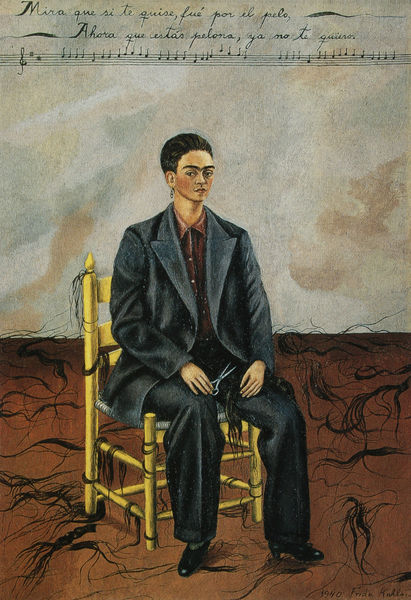
Titel: Selbstbildnis mit abgeschnittenen Haaren
Künstler: Frida Kahlo
Standort: New York
Institution: The Museum of Modern Art
Schlagwörter: blau, mann, gelb, sitzen, braun, frau, frisur, haar, holz, schwarz, stuhl, anzug, hemd, wand, hände, erde, boden, haare, musik, schrift, sitz, noten, risse, linien, aufrecht, selbstporträt, surrealismus, schere, text, selbstportrait, schneiden, frida carlo, kahlo, maskulin, büschel, fäden, frisieren, surrealistisch, musiknoten, notenlinien, frida, notenschlüssel, frieda, takt, frida kahlo, notebn, querstäbe, takte